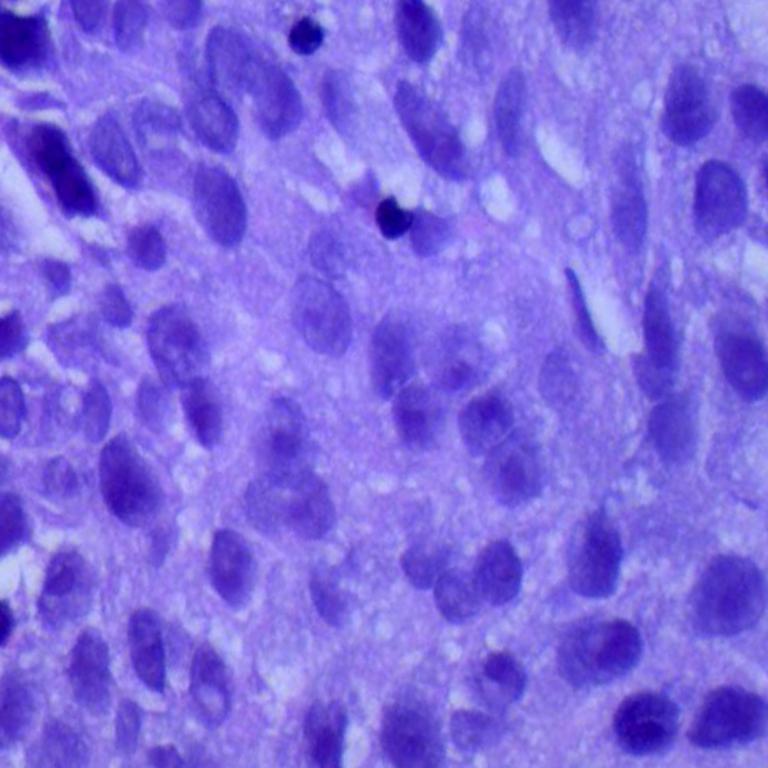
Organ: lung
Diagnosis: squamous carcinomas